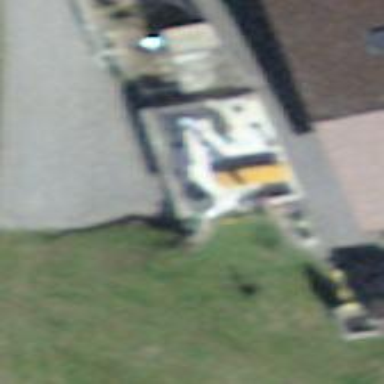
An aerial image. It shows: Garage building.